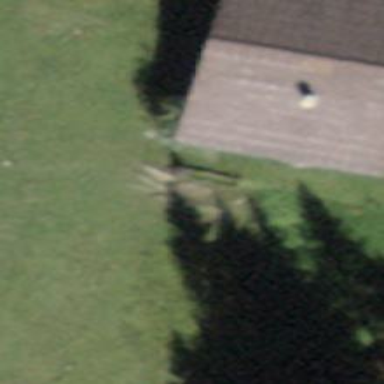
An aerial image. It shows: Cabin.